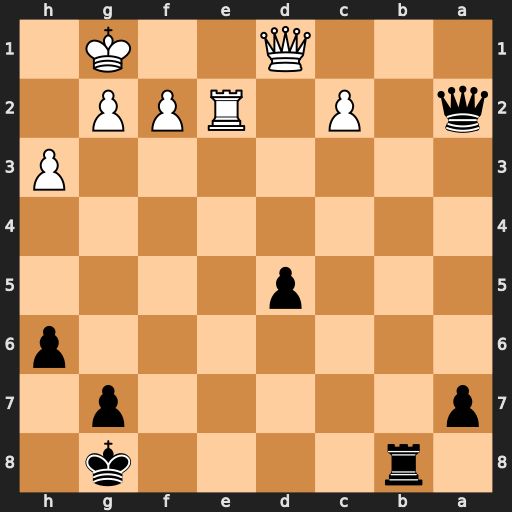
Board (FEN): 1r4k1/p5p1/7p/3p4/8/7P/q1P1RPP1/3Q2K1
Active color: b
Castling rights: -
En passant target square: -
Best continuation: Rb1 Re1 Rxd1